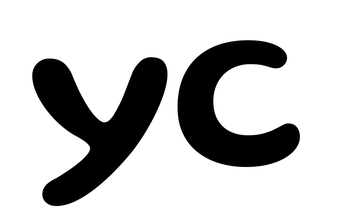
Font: Gluten_Medium